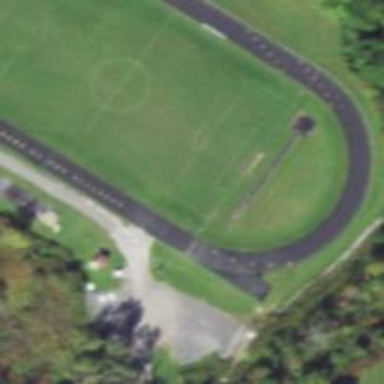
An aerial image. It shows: Track in leisure land.